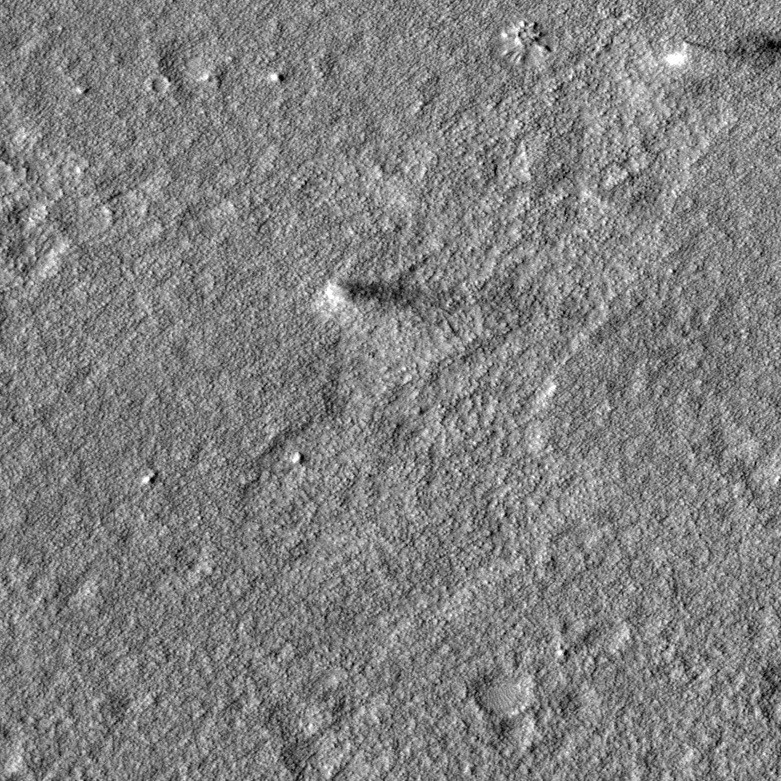
Label: dustdevil, dustdevil